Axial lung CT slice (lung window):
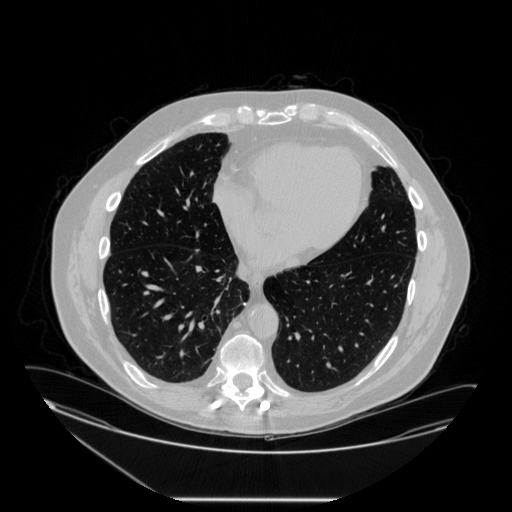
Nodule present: no